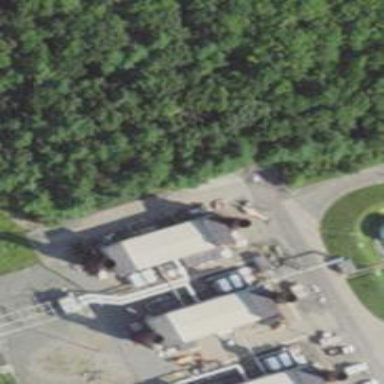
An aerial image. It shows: Gas turbine power generator.